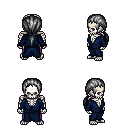
a pixel art fantasy rpg character, male body template, skeleton, blue robe, magenta pants, gray ponytail hairstyle, four views (front, back, left, right), 2x2 character sprite sheet, small pixel art, hard edges, no anti-aliasing